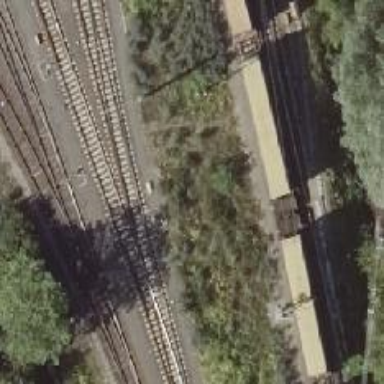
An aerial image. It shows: Railway siding for service.